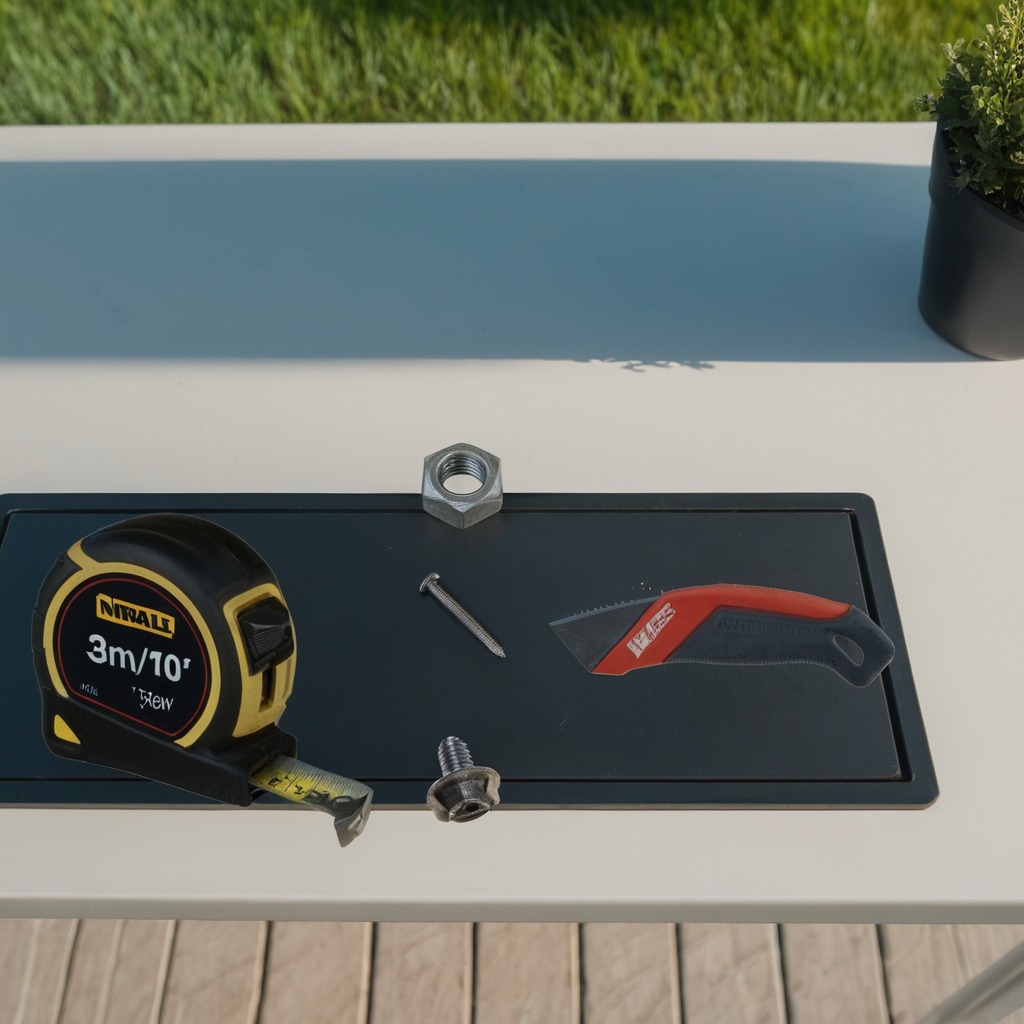
A utility knife, a measuring tape, a metal machine screw, an iron nail, and a metal nut are lying on the textured surface of the utility table.